Question: '''
<form action="test.do" method="post">
<input type="hidden" id="latitude" name="latitude">
<input type="hidden" id="longitude" name="longitude">
<input type="hidden" value="send">
</form>
'''
'''
console.log('latitude:' , latitude)
> <input type="hidden" id="latitude" name="latitude">12.345678</input>
< undefined
'''

'''
console.log('longitude: ' , longitude)
'''
'''
@RequestMapping("test.do")
public ModelAndView getLoction(String latitude, String longitude, HttpServletRequest rq){
latitude = rq.getParameter("latitude");
longitude = rq.getParameter("longitude");
System.out.println("latitude : " + latitude);
System.out.println("longitude : " + longitude);
'''
'''
latitude : null
longitude : null
'''
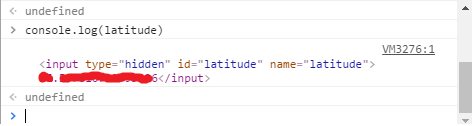
Answer: You should submit the form.
Change your JSP to
'''
<form action="test.do" method="post">
<input type="hidden" id="latitude" name="latitude">
<input type="hidden" id="longitude" name="longitude">
<input type="submit" value="send">
</form>
'''
In your Spring Controller you don't need to use HttpServletRequest. Spring use auto binding for these properties.
'''
@RequestMapping("test.do")
public ModelAndView getLoction(String latitude, String longitude){
System.out.println("latitude : " + latitude);
System.out.println("longitude : " + longitude);
...
}
'''